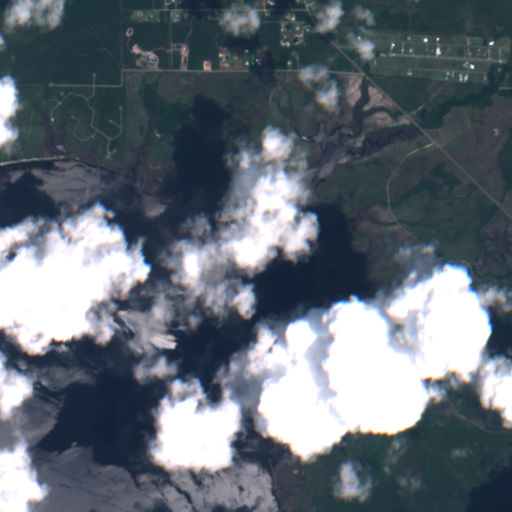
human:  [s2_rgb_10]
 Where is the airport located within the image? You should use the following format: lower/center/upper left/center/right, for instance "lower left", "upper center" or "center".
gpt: The airport is located in the upper right of the image.
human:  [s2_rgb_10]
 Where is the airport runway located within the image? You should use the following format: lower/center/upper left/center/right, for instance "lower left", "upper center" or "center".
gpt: The airport runway is located in the upper right of the image.
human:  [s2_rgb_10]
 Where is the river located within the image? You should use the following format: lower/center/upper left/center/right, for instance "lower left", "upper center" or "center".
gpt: The river is located in the upper right of the image.
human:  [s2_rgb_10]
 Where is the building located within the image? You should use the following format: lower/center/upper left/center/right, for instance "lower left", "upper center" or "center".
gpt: The building is located in the upper of the image.
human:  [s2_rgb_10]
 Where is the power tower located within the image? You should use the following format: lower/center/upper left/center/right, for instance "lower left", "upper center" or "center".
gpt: There is no power tower in the image.